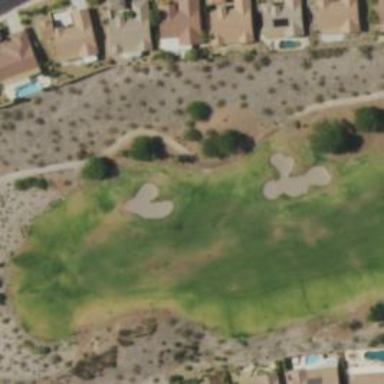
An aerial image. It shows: Golf hole.